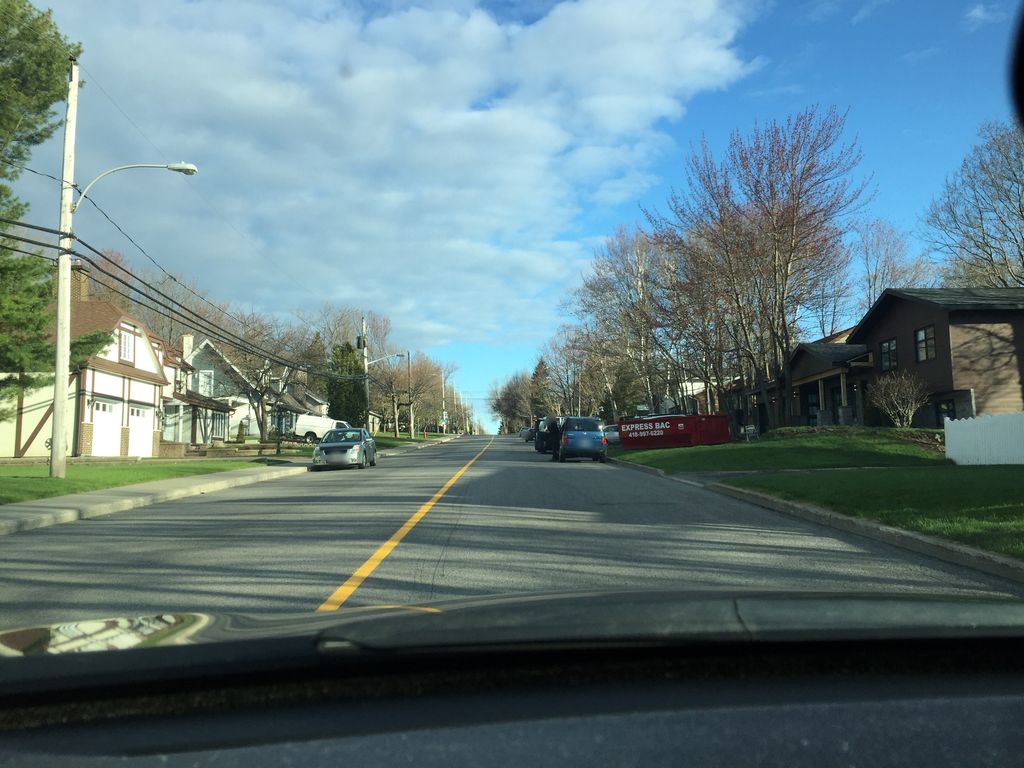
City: quebec_city